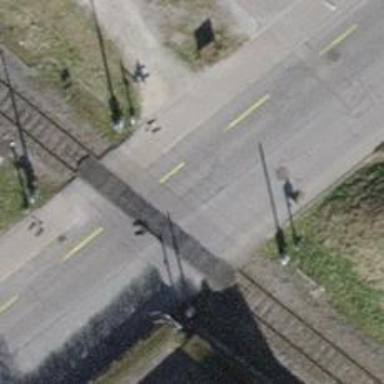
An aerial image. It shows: Level railway crossing with lights and double half barrier.